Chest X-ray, PA view. Patient: 22 years old, sex M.
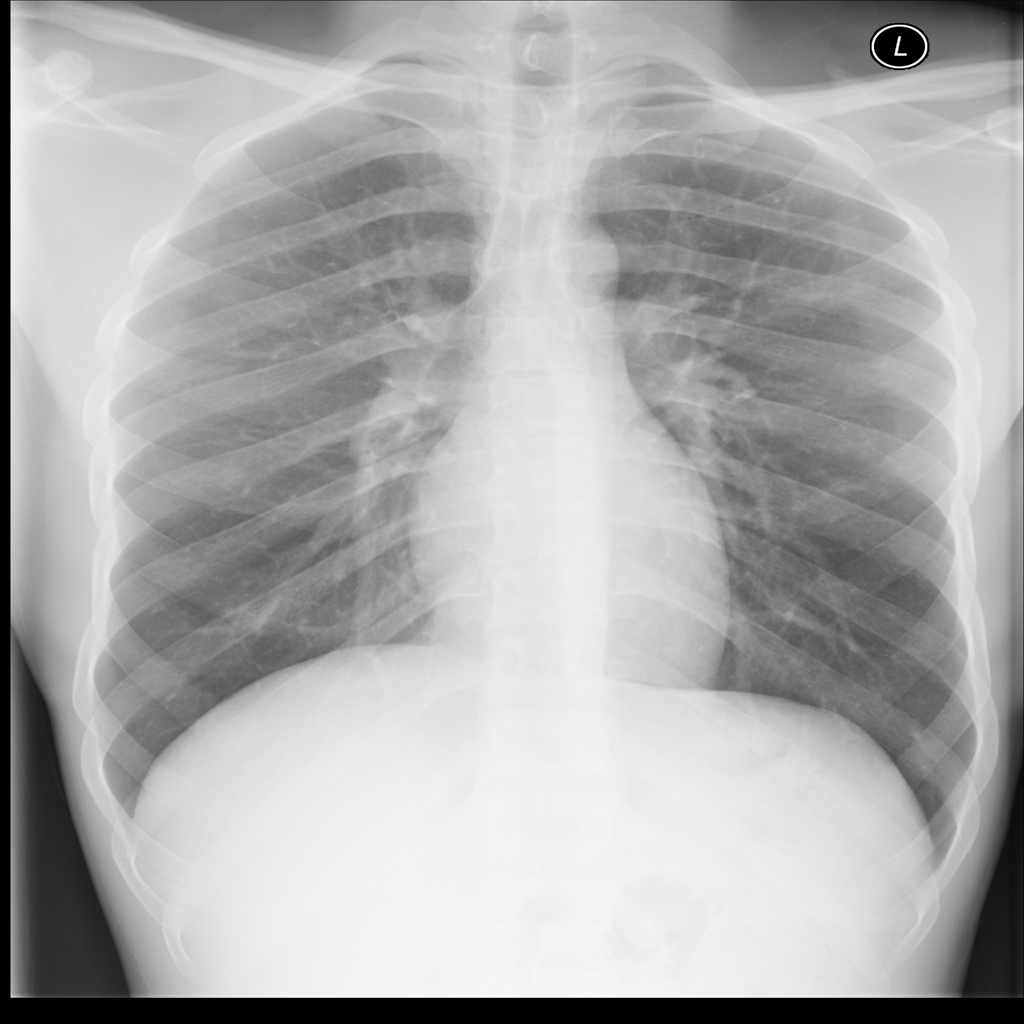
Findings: No Finding